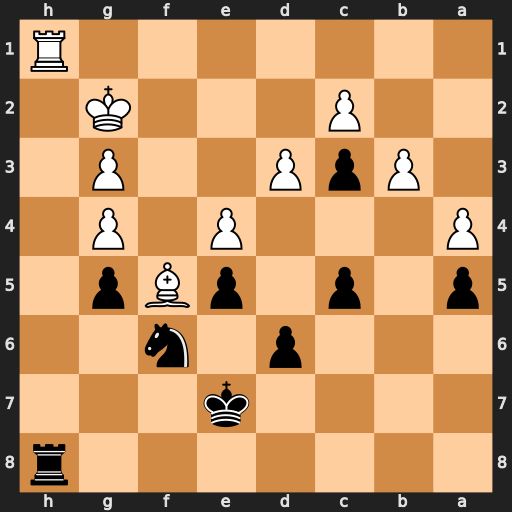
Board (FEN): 7r/4k3/3p1n2/p1p1pBp1/P3P1P1/1PpP2P1/2P3K1/7R
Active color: b
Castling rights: -
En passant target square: -
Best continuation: Rxh1 Kxh1 d5